Field crop: maize
Growth stage: 2
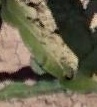
Species: maize